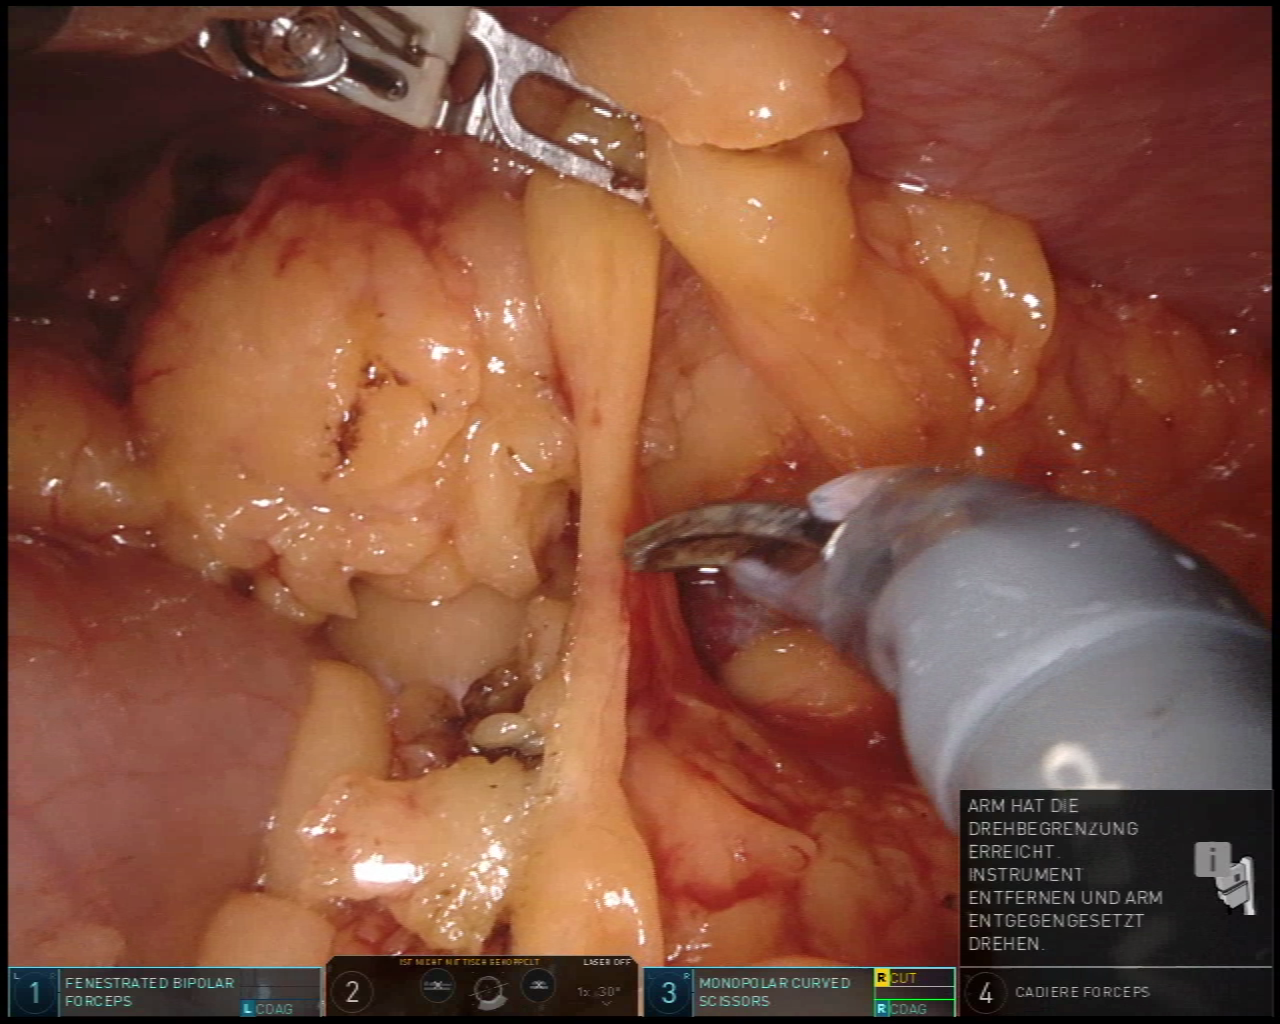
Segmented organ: spleen
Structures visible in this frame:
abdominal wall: yes
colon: yes
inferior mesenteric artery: no
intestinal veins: no
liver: no
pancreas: no
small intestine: no
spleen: yes
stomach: no
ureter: no
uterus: no
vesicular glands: no